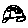
Label: car